Question: How much storage?
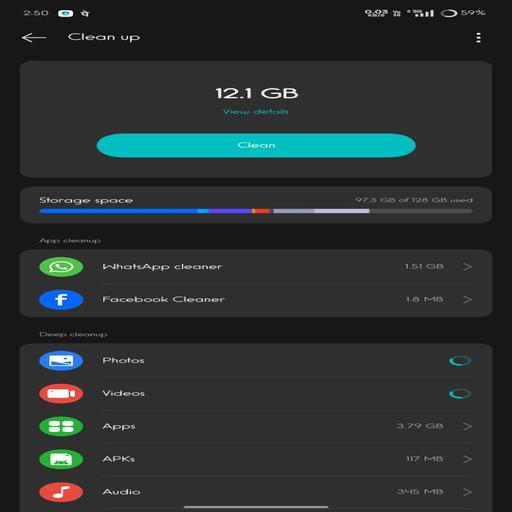
Answer: 12.1 GB